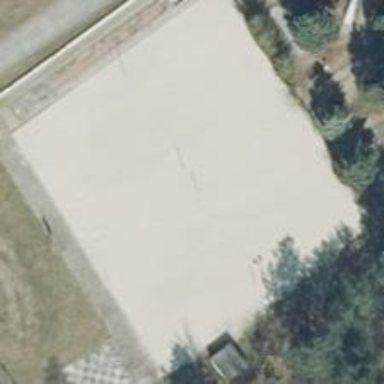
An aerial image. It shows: Volleyball court on pitch meant for leisure land.